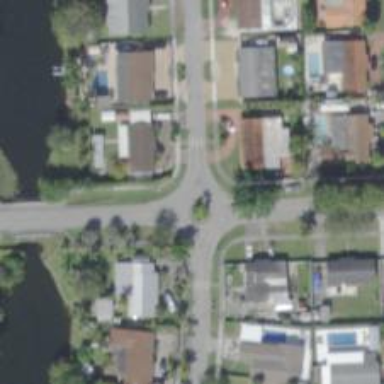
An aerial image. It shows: Residential road that intersects with roundabout.